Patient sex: M
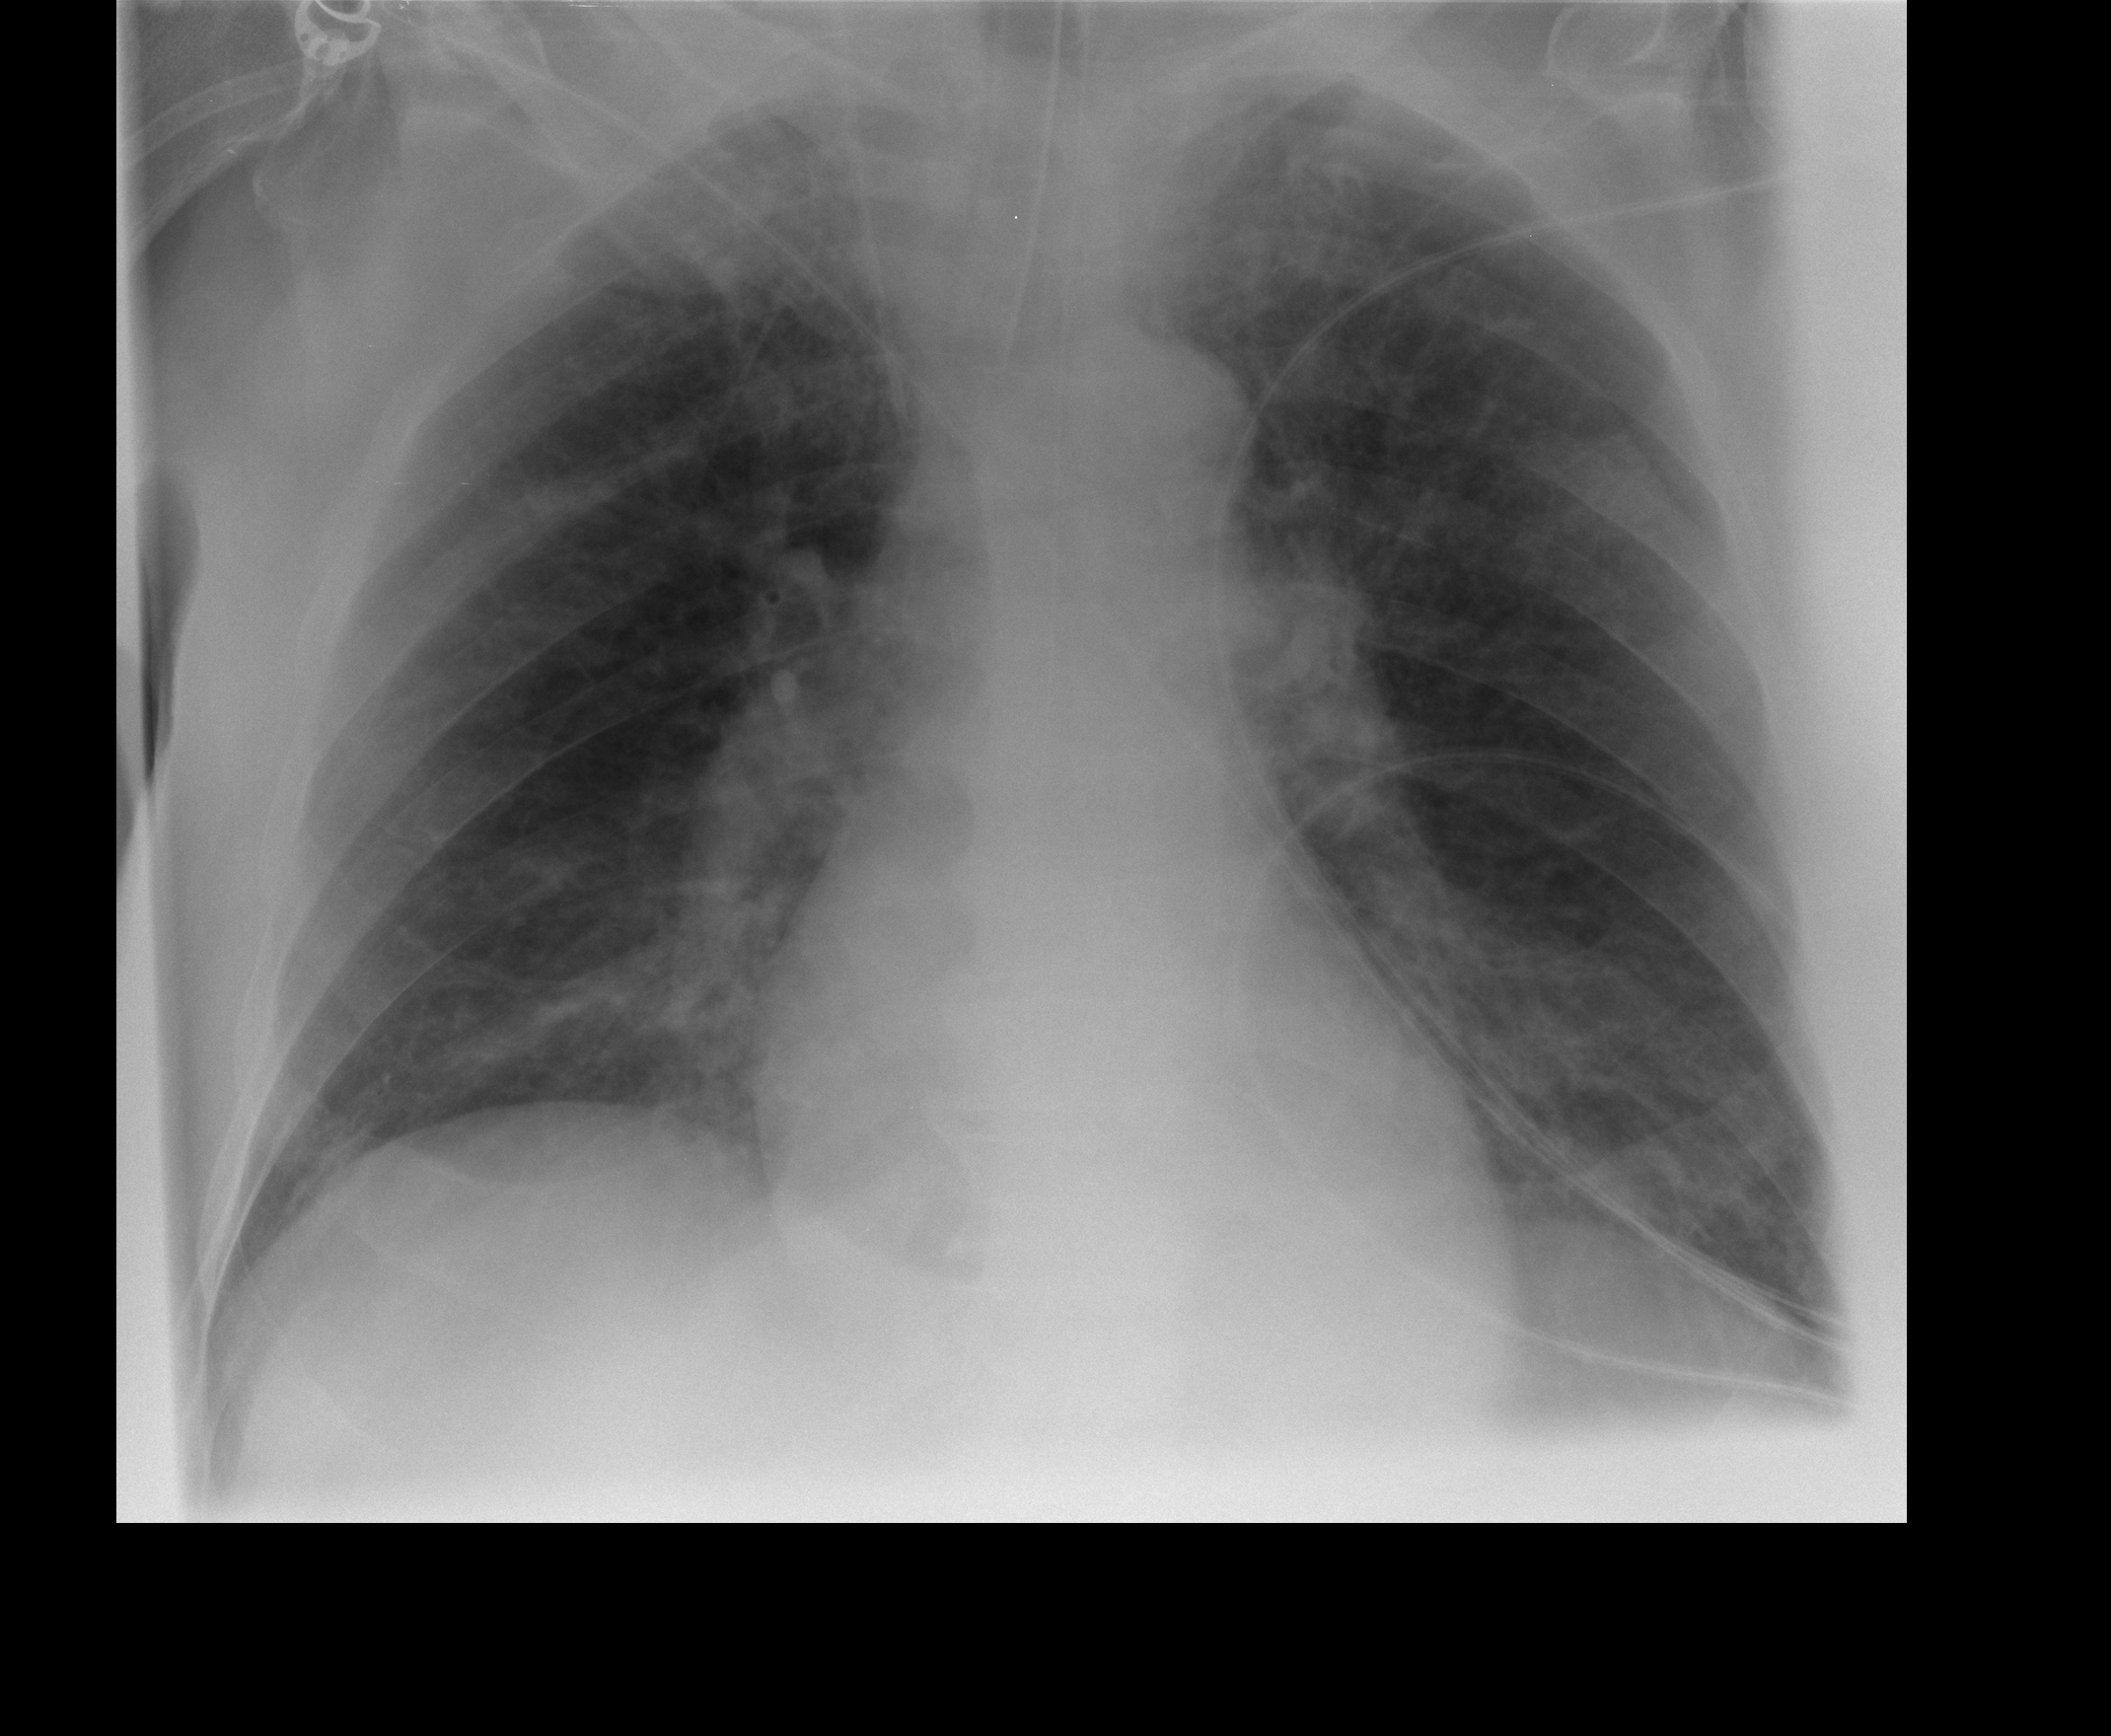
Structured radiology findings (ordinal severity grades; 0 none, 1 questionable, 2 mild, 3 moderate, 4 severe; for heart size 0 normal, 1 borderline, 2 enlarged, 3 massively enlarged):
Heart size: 0
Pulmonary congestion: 3
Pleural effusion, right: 0
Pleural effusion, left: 0
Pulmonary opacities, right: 2
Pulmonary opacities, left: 1
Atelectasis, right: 0
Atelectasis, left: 2